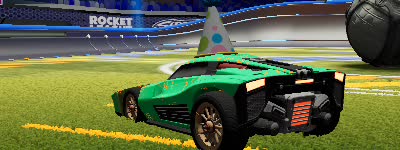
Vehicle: breakout